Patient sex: F
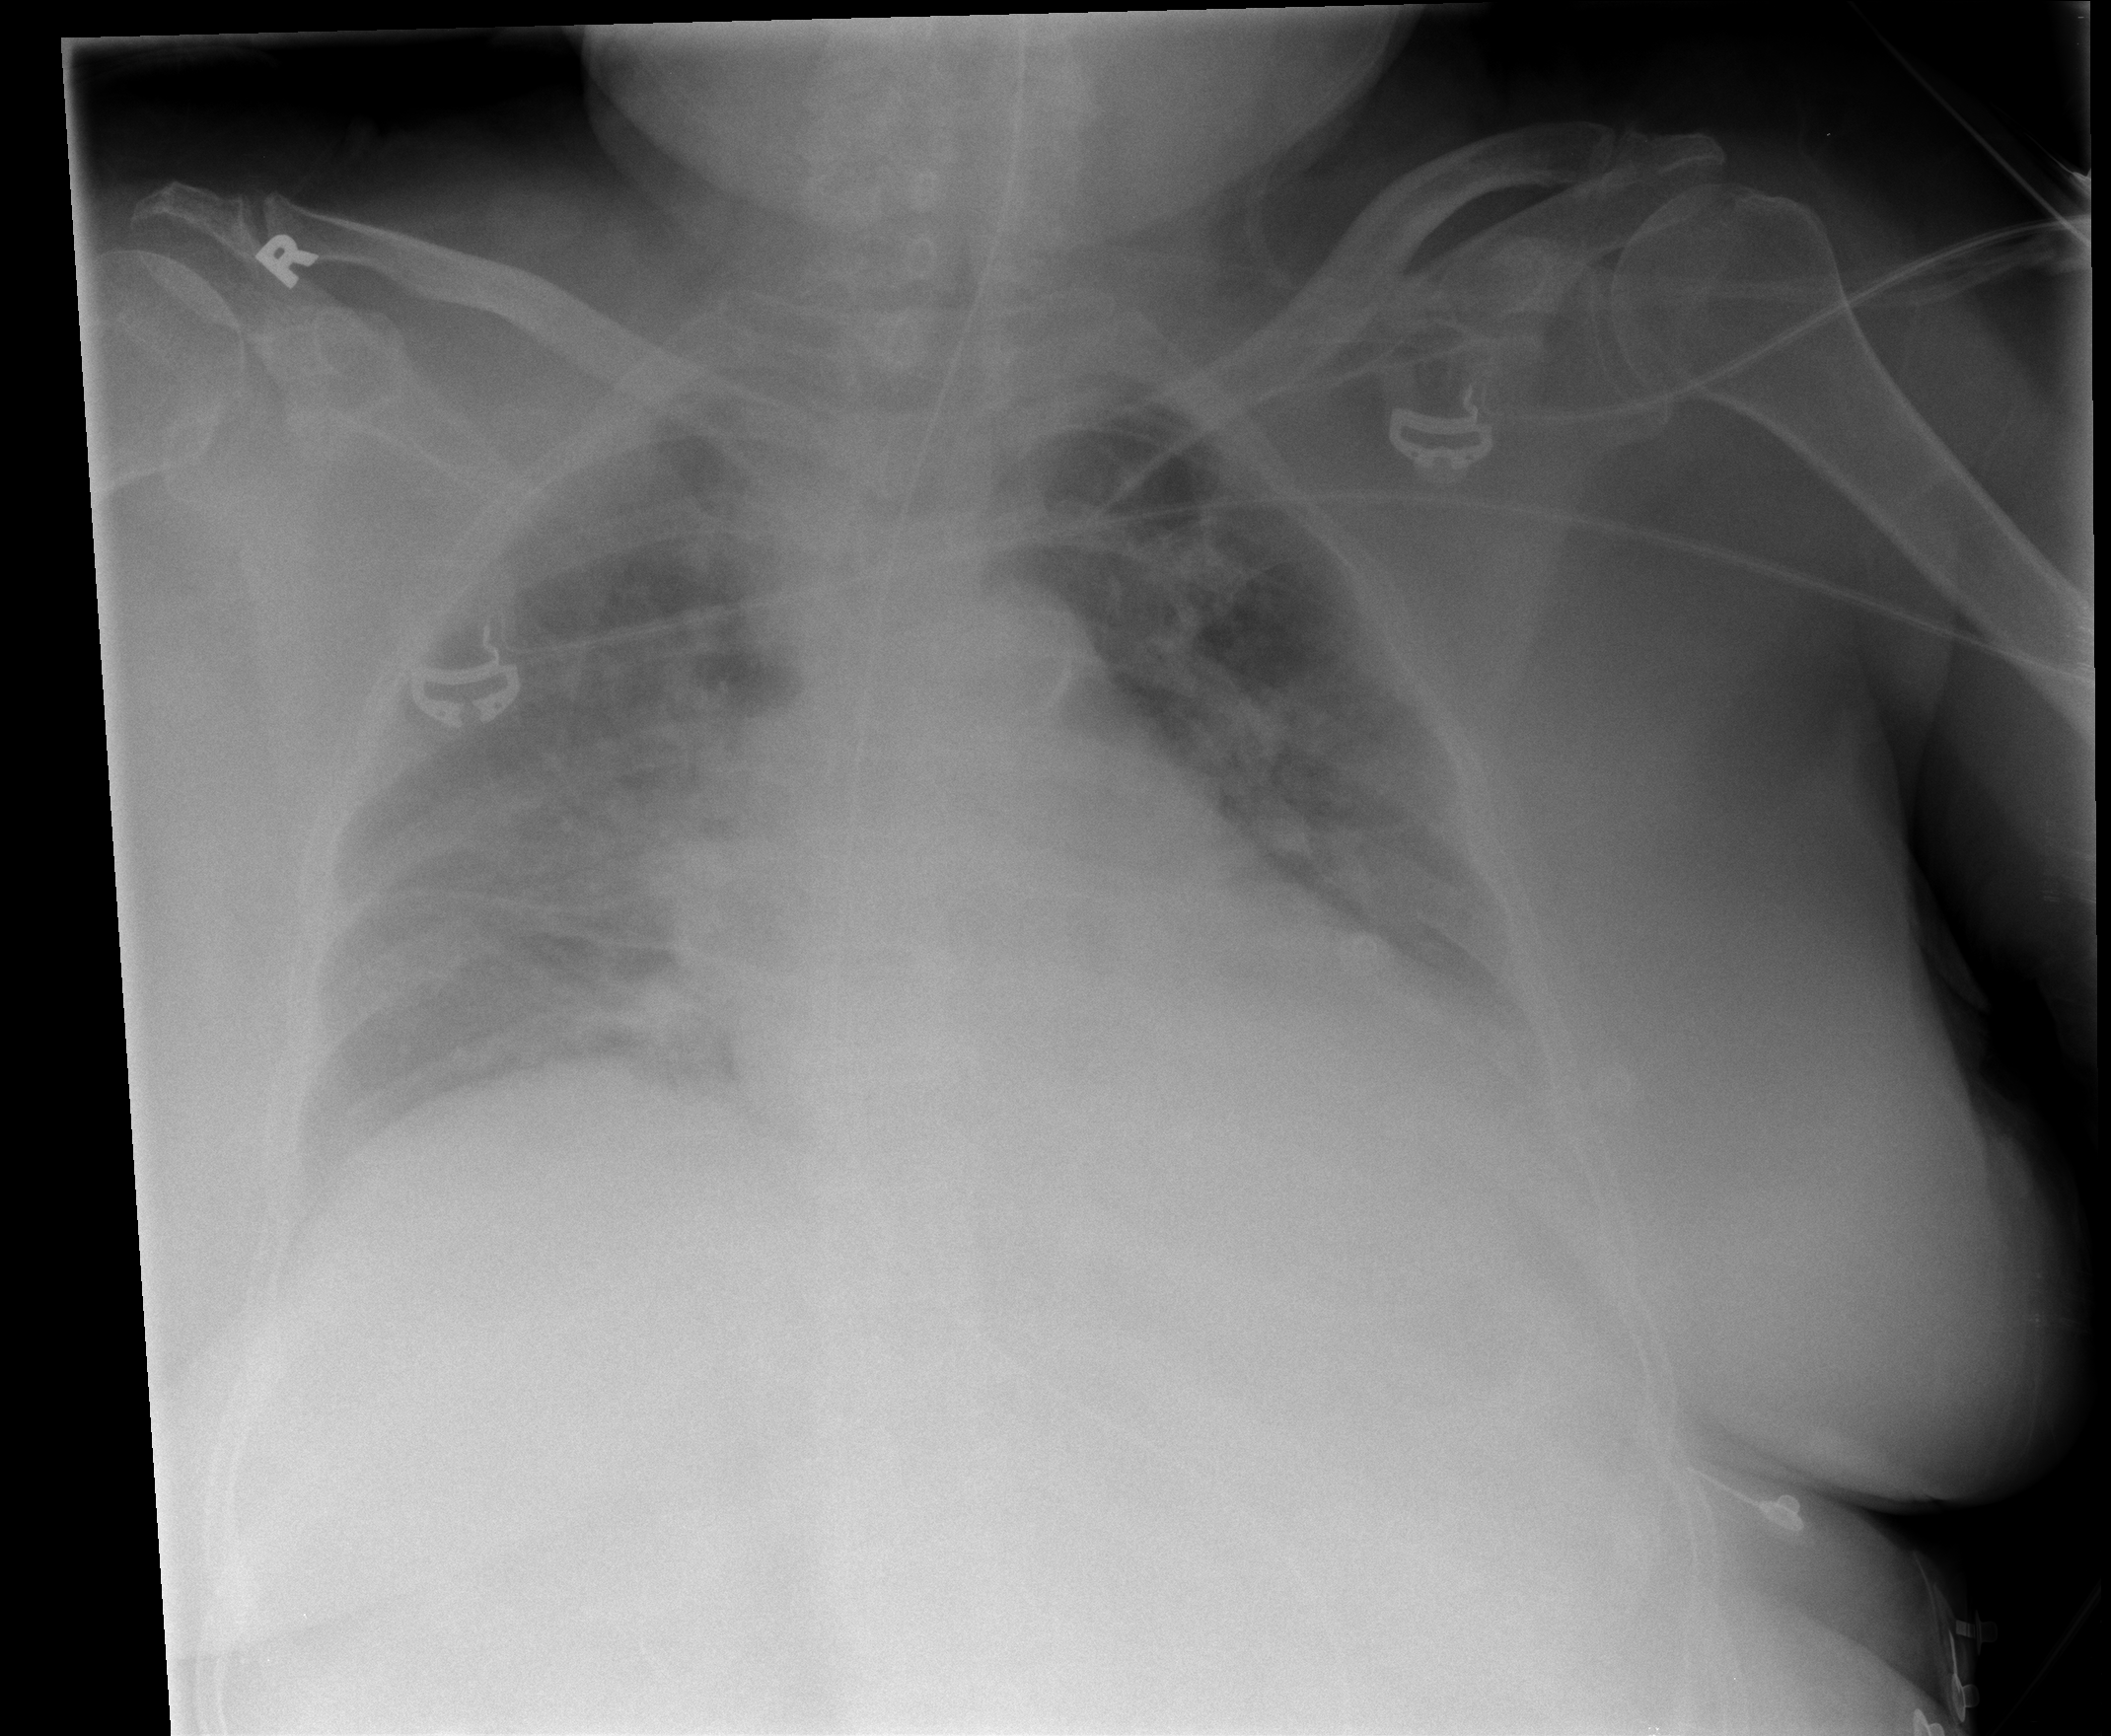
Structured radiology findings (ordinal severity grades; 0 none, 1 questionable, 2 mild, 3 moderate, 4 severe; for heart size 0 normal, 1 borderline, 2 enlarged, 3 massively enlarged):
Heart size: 2
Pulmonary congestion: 0
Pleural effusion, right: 1
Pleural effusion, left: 2
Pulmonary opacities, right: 2
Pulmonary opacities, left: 0
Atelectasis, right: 2
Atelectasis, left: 2